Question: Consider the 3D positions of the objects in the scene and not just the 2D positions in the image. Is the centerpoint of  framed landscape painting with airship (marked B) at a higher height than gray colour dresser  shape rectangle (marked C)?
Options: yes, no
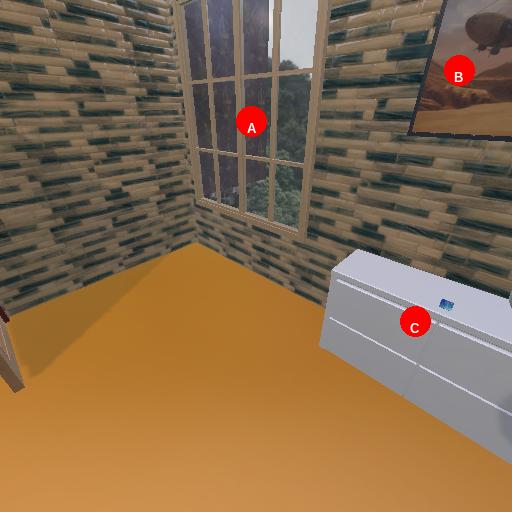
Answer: yes